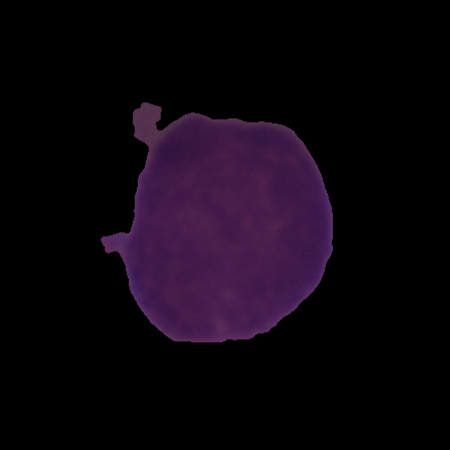
Label: healthy